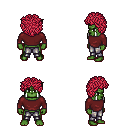
a pixel art fantasy rpg character, male body template, orc, green skin, maroon long-sleeve shirt, metal pants, ruby red curly afro hairstyle, four views (front, back, left, right), 2x2 character sprite sheet, small pixel art, hard edges, no anti-aliasing